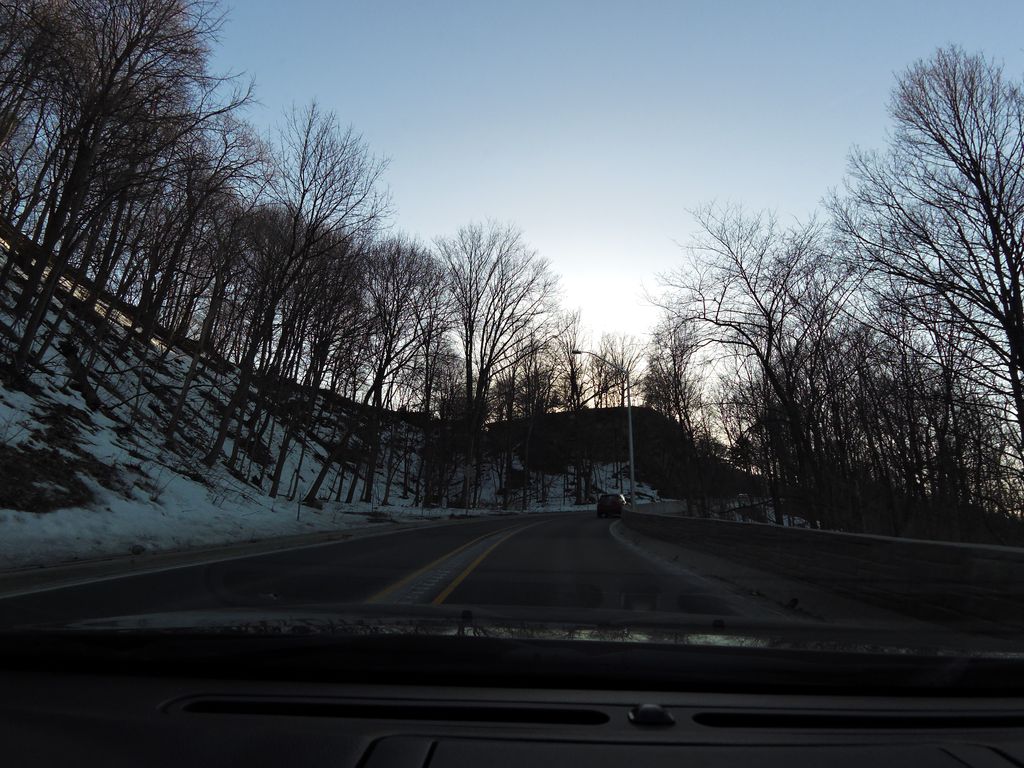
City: hamilton